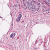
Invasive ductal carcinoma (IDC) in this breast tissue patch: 1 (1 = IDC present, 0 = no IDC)